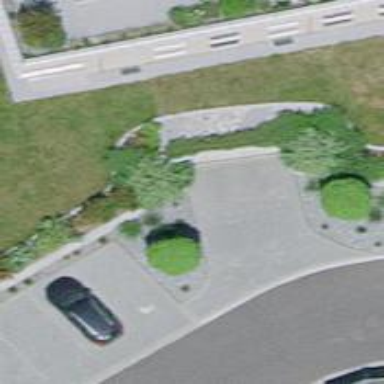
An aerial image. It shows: Parking entrance.